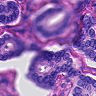
Metastatic tissue present: yes